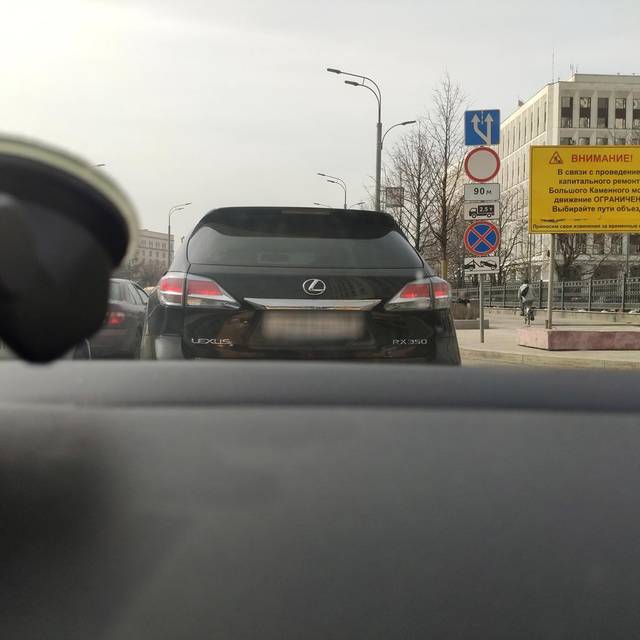
Region: Russia
Coordinates: 55.73, 37.616